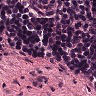
Metastatic tissue present: no